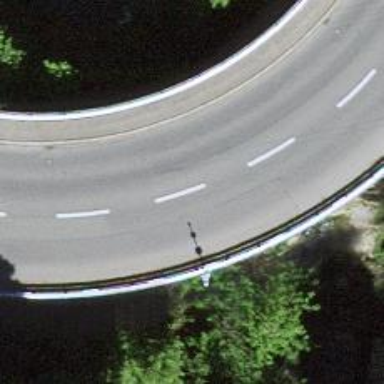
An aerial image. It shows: Tertiary road with asphalt surface. It is bridge with lane markings.